Question: After installing Resharper 8 on Visual Studio 2012 my TODOs are now a retina-searing blue of which this screenshot does not do justice:

I've found similar questions <URL> they don't seem to apply to VS2012 and/or RS8, as there is no "Resharper Todo Item" nor any other Resharper items under the Display Items for Fonts & Colors.
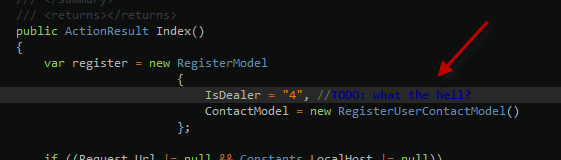
Answer: A Visual Studio crash and restart later, Resharper display items are suddenly showing up under fonts and colors. I contacted Jetbrains and apparently <URL>, though that link is now dead which would lead me to believe that they fixed it, but for some reason this answer is still getting upvoted so maybe not.
Maybe the next upvoter can edit this answer or provide a comment with the current state of affairs?